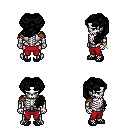
a pixel art fantasy rpg character, male body template, skeleton, leather shoulder armor, red pants, black princess hairstyle, bracelets, ghillies, four views (front, back, left, right), 2x2 character sprite sheet, small pixel art, hard edges, no anti-aliasing